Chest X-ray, PA view. Patient: 54 years old, sex M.
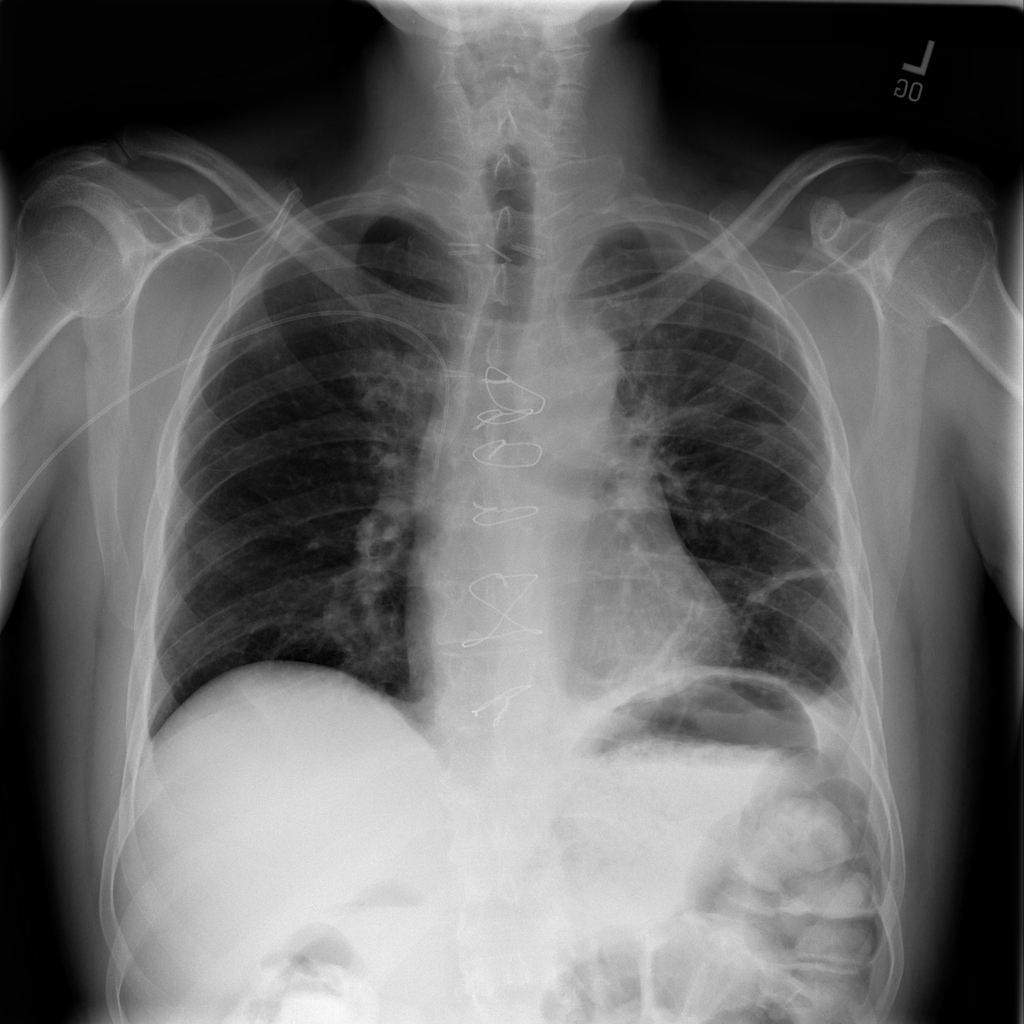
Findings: No Finding